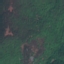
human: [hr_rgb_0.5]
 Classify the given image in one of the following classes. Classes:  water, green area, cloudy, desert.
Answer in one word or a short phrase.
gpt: green area